Question: How do you get this result in css, javascript or jquery, or a combination of all:

I asked and posted a similar question before, but no one answered it.
Someone said:
'''
"Maybe you can use javascript (or bether JQuery) for this.
If you use JQuery, you can use the scroll event. If you are scrolling, do a
check if it hits the other div. https://api.jquery.com/scroll/
Checking the positions of the divs is possible with offset/position.
http://api.jquery.com/offset/ https://api.jquery.com/position/
If you want to change the background, you give the div a background color
that is pink. If it hits then you can add an additional background-image
that has a specific background-position
(http://www.w3schools.com/cssref/pr_background-position.asp xpos ypos).
I don't have tried it yet, but I guess it is possible that way."
'''
So my question is, how would you go about doing it to get this result or regardless of what way?
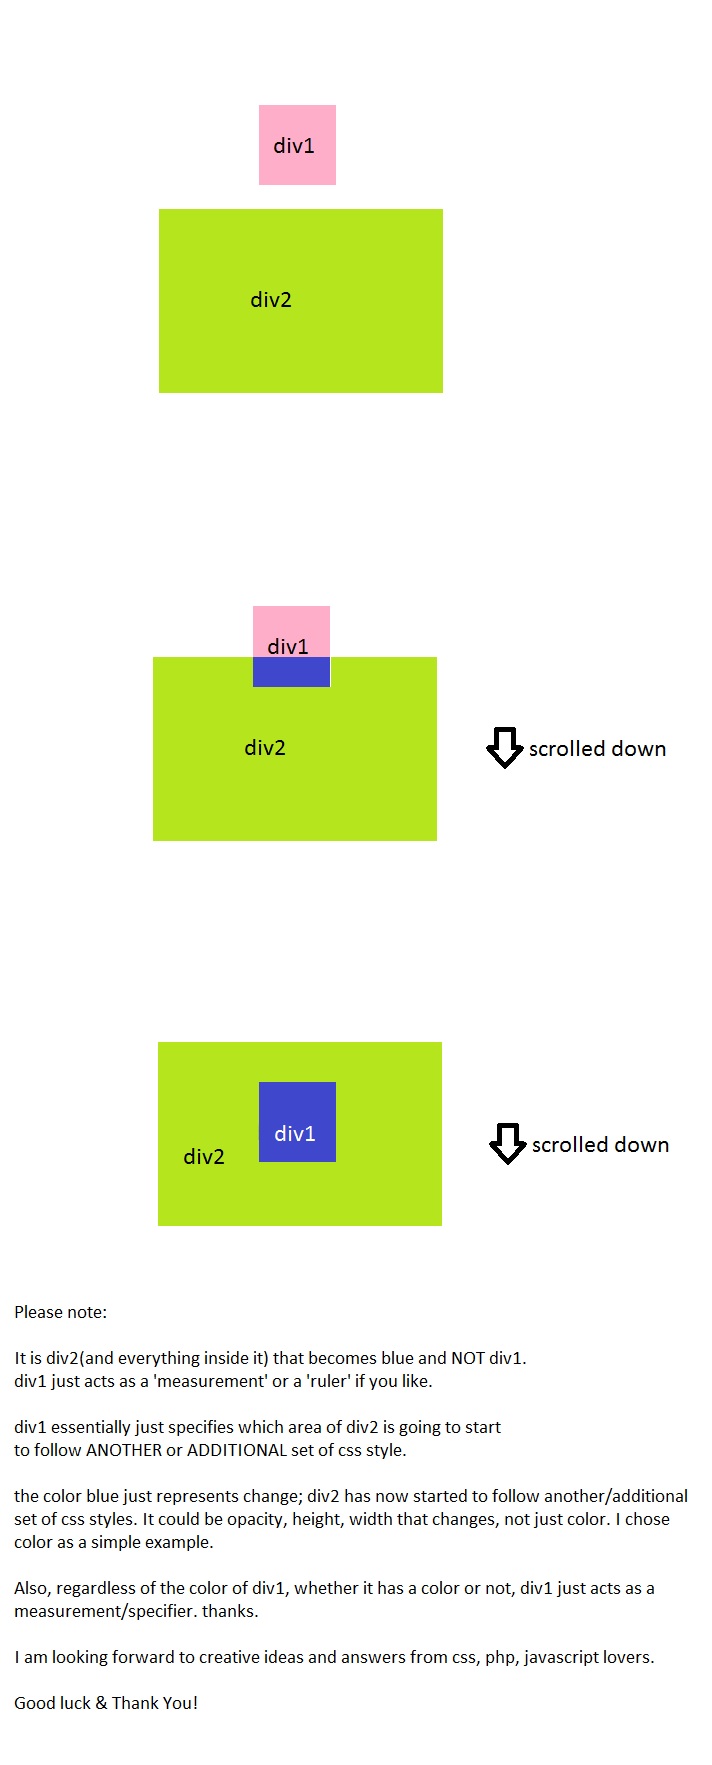
Answer: I came up with this after a couple of hours trying to make it work. It was pretty fun doing it, so I'm sharing it.
'''
$(document).ready(function() {
var initScrollTop = $(window).scrollTop();
$('.div1').css('top', (initScrollTop+100)+"px");
$(window).scroll(function () {
var top = parseInt($('.div1').css('top').split("px")[0]);
// I GIVE A FIXED TOP TO .DIV1
var scrollTop = $(this).scrollTop() + 100;
$('.div1').css('top', scrollTop+"px");
// GETTING SOME VALUES
// DIV1
var div2Top = parseInt($('.div2').css('top').split('px')[0]);
var div2Height = parseInt($('.div2').css('height').split('px')[0]);
var div2Bottom = parseInt($('.div2').css('bottom').split('px')[0]);
// DIV2
var div1Width = parseInt($('.div1').css('width').split('px')[0]);
var div1Height = parseInt($('.div1').css('height').split('px')[0]);
var div1Top = parseInt($('.div1').css('top').split('px')[0]);
var div1Bottom = parseInt($('.div1').css('bottom').split('px')[0]);
var div1Left = parseInt($('.div1').css('left').split('px')[0]);
// WE ARE GOING THROUGH THE GREEN BOX
if(scrollTop + div1Height > div2Top) {
// OUTSIDE OF THE GREEN BOX (.div2)
if(scrollTop + div1Height > div2Height + div2Top) {
var div3Height = div2Top + div2Height - scrollTop;
$('.div3').css('top', scrollTop+ "px")
// .css('bottom', div2Bottom + "px")
.css('width', div1Width + "px")
.css('height', div3Height + "px")
.css('visibility','visible');
console.log("I'm out");
}
// INSIDE OF THE GREEN BOX (.div2)
else {
var div3Height = (div1Top > div2Top) ? div1Height : scrollTop + div1Height - div2Top;
var div3Top = (div1Top > div2Top) ? div1Top : div2Top;
$('.div3').css({
'top' : div3Top + "px",
'left': div1Left + "px",
'width': div1Width + "px",
'height': div3Height + "px",
'visibility':'visible'
});
}
} else {
$('.div3').css('visibility','hidden');
}
// WE ARE ABSOLUTELY OUT OF THE GREEN BOX (FROM THE BOTTOM GOING DOWN)
if(scrollTop > div2Top + div2Height) {
$('.div3').css('visibility','hidden');
}
});
});
'''
Here's there a fiddle so you can test it <URL>
So basically what it does is create three divs, two of them will be visible and 'collide' between each other, the other one starts hidden and it shows only when the position of the 'div1' is in the range of the 'div2'. This 'div3' (the third div) will be shown over the 'div1' (see the 'z-index'). When it's absolutely out of the box 'div3' will be hidden.
I don't know what else to explain about the code, I don't know if (and I don't think, it took me a while to make it work) it's understandable what it does. If you have something to ask I'll be reading ;)
Hope it helps